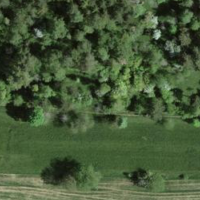
EUNIS habitat code: 24
Species observed at this site:
Melampyrum arvense
Gryllus campestris